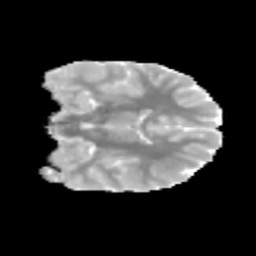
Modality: MD
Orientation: coronal
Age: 11
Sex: male
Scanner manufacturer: siemens
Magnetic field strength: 3 T
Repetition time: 3.8 s
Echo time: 0.07 s